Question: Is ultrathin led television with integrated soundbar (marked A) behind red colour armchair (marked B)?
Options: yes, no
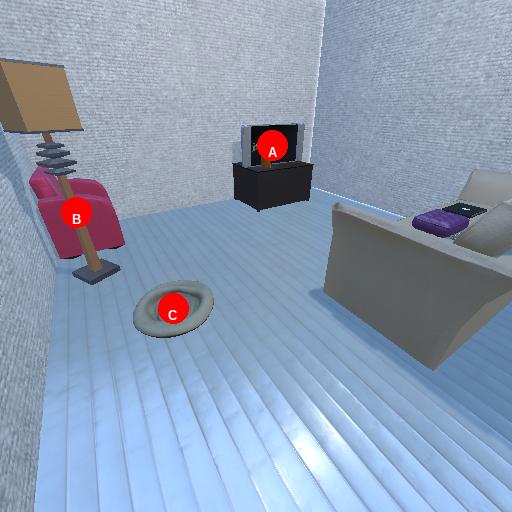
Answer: yes